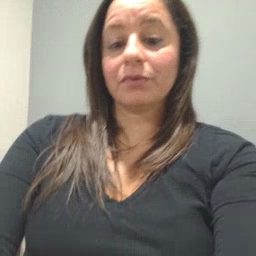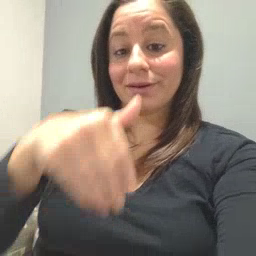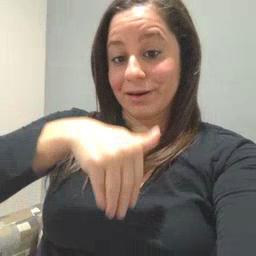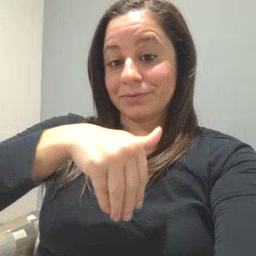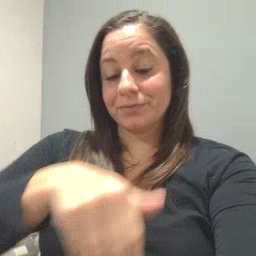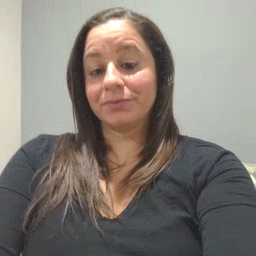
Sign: night